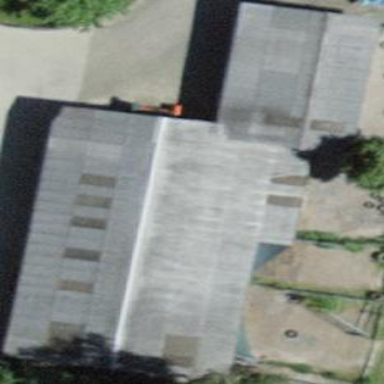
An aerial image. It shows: Stylish building.